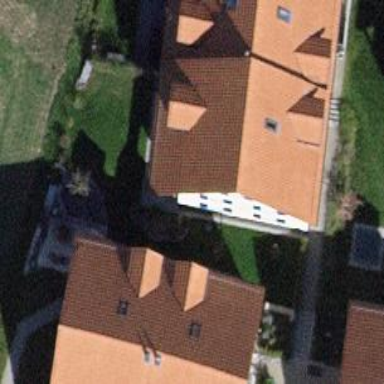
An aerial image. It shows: Simple and straightforward house.